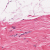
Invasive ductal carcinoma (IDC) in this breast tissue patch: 0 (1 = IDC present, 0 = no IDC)